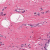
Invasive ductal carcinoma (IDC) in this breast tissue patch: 0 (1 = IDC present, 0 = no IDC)